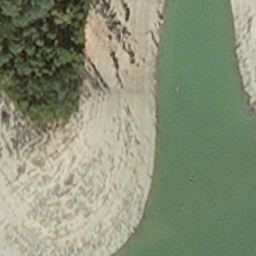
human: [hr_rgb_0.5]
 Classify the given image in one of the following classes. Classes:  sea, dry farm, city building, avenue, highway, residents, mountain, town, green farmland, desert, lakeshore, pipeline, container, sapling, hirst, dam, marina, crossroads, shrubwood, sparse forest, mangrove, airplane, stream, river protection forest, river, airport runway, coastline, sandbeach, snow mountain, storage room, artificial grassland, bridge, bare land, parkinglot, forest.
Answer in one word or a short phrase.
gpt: hirst